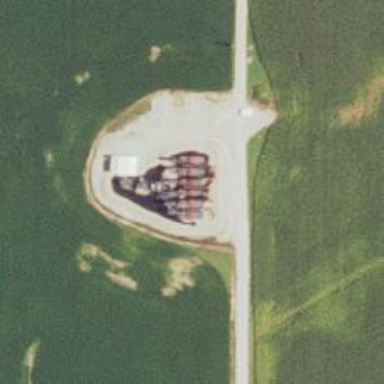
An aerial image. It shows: Storage tank that is man-made.